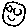
Label: smiley face